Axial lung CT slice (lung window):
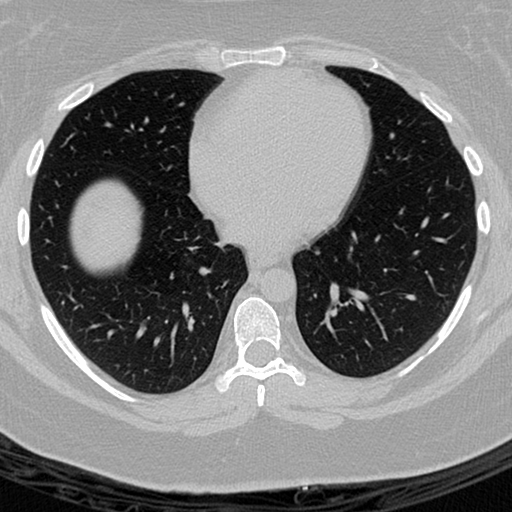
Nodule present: no